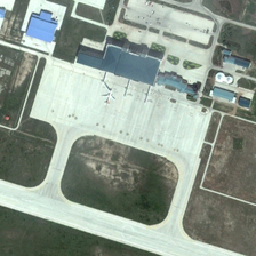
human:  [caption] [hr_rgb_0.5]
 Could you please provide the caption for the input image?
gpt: white parking aron between the blue blocks and some lawns divided by the runway .

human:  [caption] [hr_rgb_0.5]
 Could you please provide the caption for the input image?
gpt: an airport built in the field has several square buildings  parking apron with planes and runways .

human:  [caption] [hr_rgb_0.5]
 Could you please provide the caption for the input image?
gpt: an airport built in the field has several square buildings .

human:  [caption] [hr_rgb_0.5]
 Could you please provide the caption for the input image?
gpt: the simple termial building with only three termials sits besides the apron which is connected to the runway .

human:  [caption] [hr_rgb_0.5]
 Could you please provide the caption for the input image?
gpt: a plane is near some buildings in an airport with one runway .